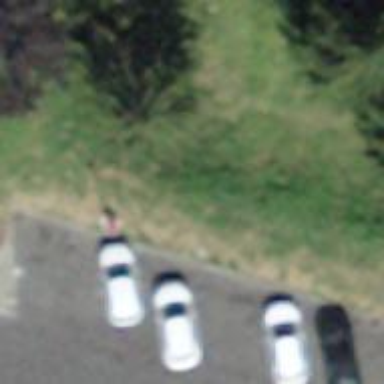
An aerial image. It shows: Charging station.